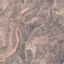
Label: HerbaceousVegetation